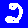
Digit: 2